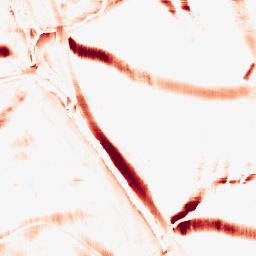
Category: morphological
Decomposition family: rolling_ball
Decomposition parameters: radius: 10
Upsampling method: quadratic
Upsampling parameters: scale: 8
Upsampling scale: 8